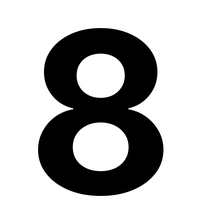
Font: Inter_Bold